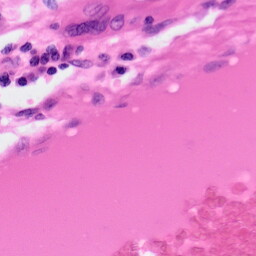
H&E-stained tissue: Colon